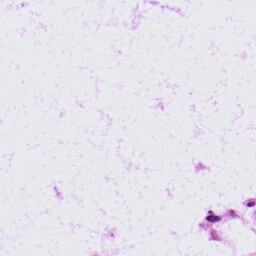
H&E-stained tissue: LymphNode